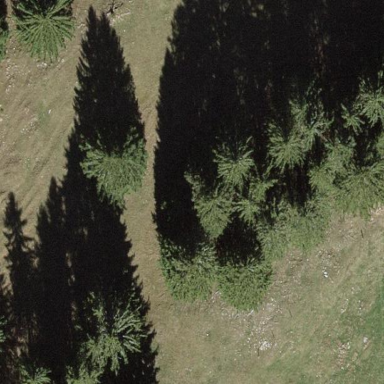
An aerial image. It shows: Forest area.